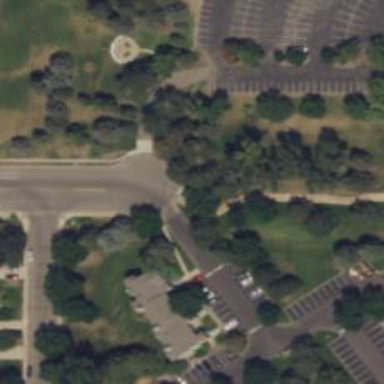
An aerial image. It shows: Disc golf tee.